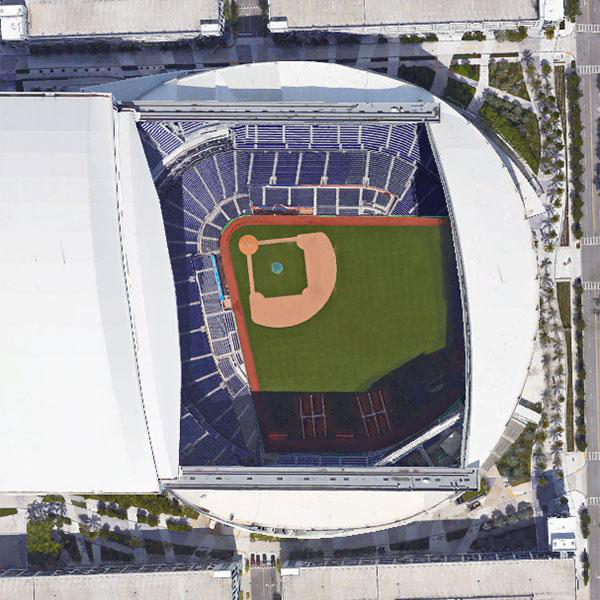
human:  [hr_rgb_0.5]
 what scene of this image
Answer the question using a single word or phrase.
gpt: stadium